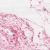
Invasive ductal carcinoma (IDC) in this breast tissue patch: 0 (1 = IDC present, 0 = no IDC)